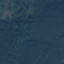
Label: Forest